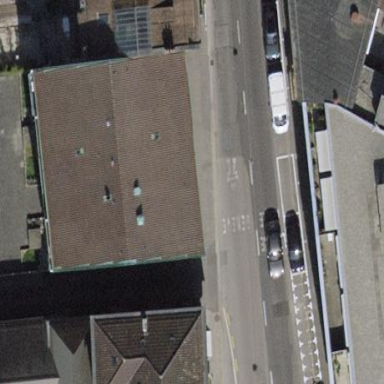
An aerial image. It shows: The apartments building with roof made of roof tiles.